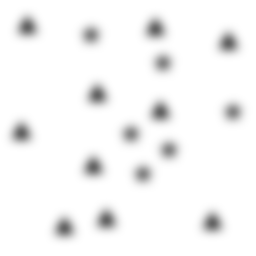
Squares: 0
Triangles: 10
Stars: 6
Total shapes: 16